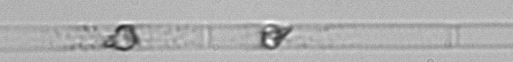
Label: Dactyliosolen_blavyanus